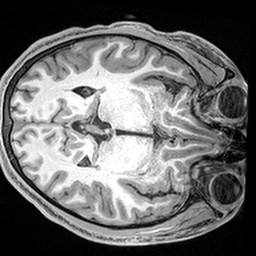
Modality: T1w
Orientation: axial
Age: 20
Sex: male
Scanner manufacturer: siemens
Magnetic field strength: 3 T
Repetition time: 2.4 s
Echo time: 0.0022 s